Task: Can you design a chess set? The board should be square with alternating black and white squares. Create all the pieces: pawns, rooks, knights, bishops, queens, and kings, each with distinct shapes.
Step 2894:
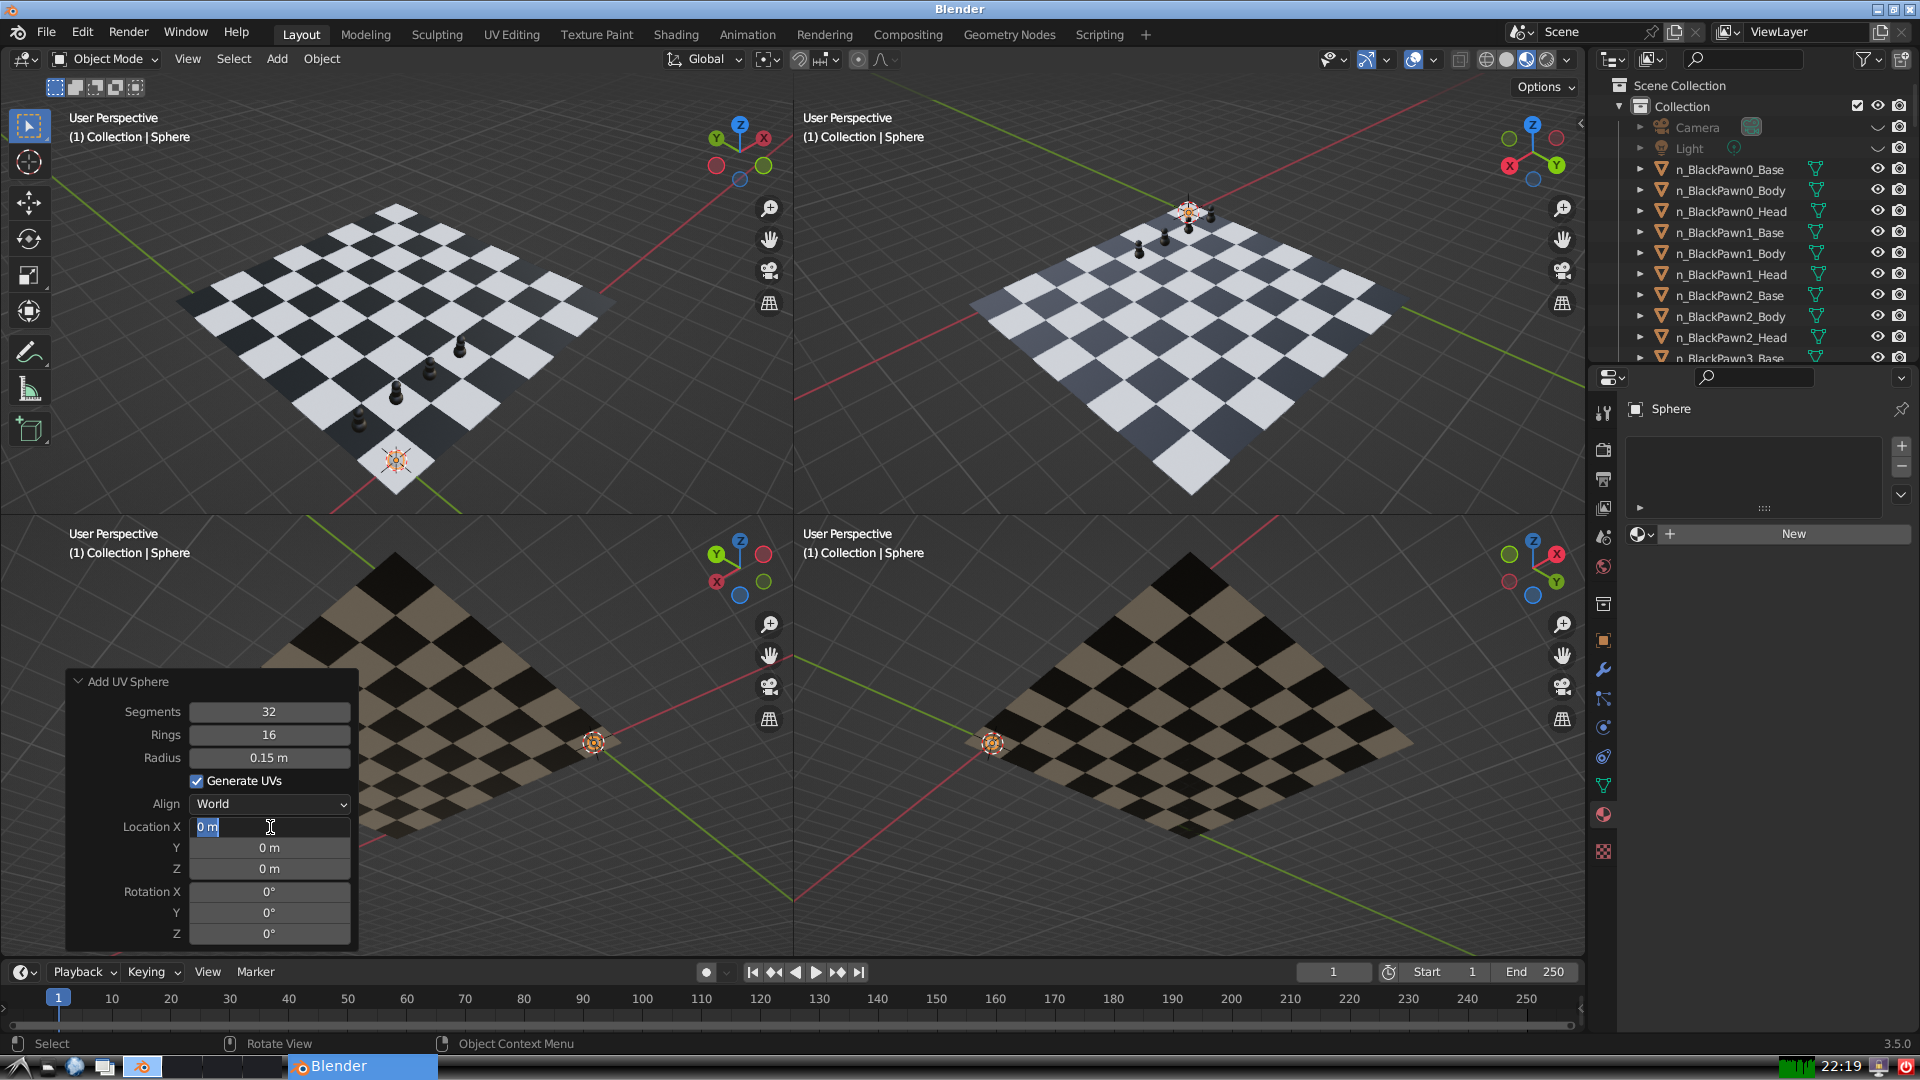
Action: input_text: 4.0